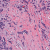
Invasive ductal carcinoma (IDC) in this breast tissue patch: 1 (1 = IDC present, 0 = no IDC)